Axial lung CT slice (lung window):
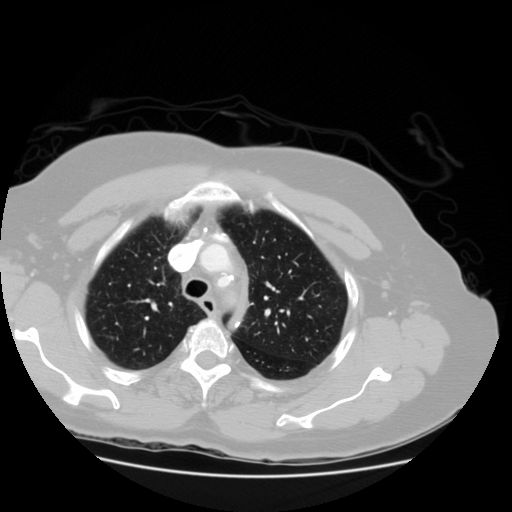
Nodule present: no